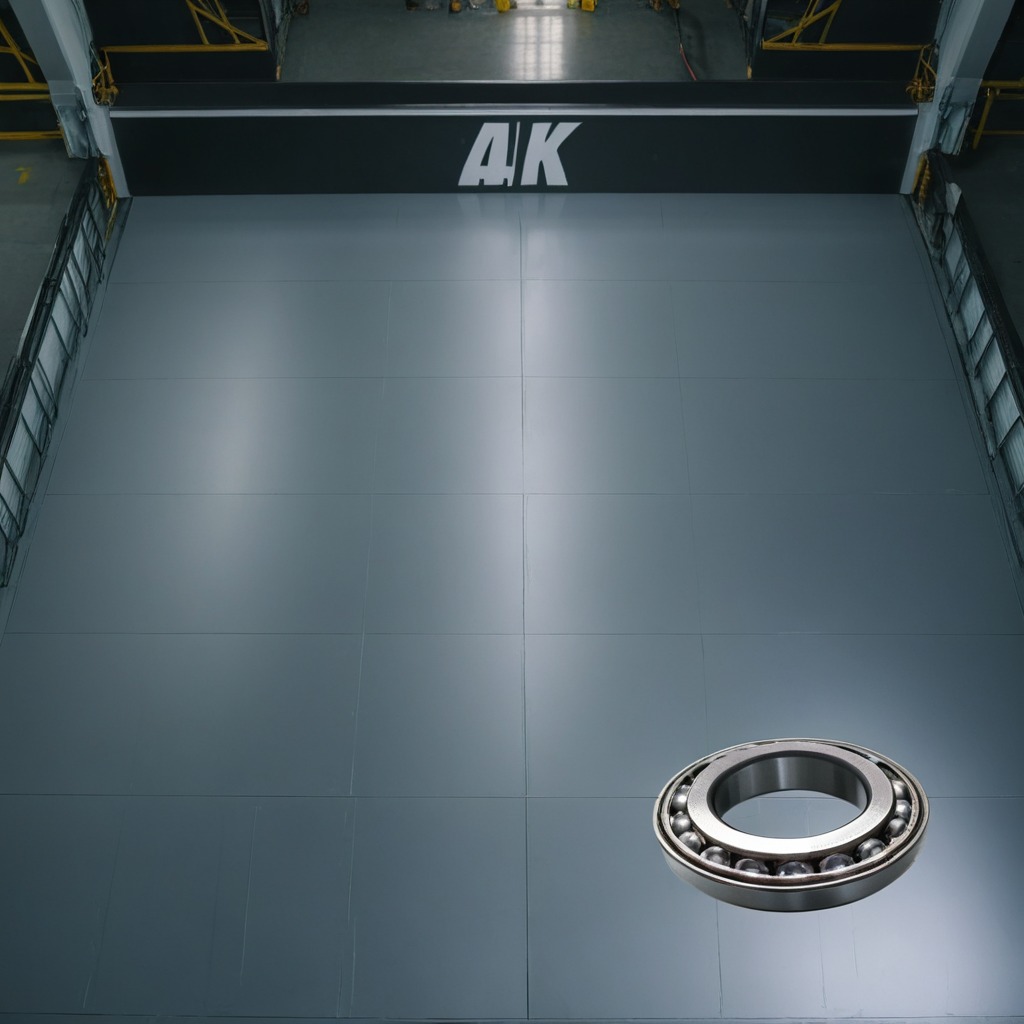
A metal ball bearing is lying on the toolbox surface in an airplane hangar workshop.